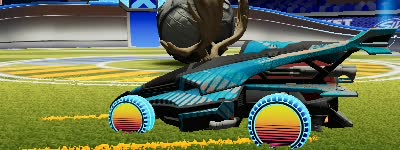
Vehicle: aftershock